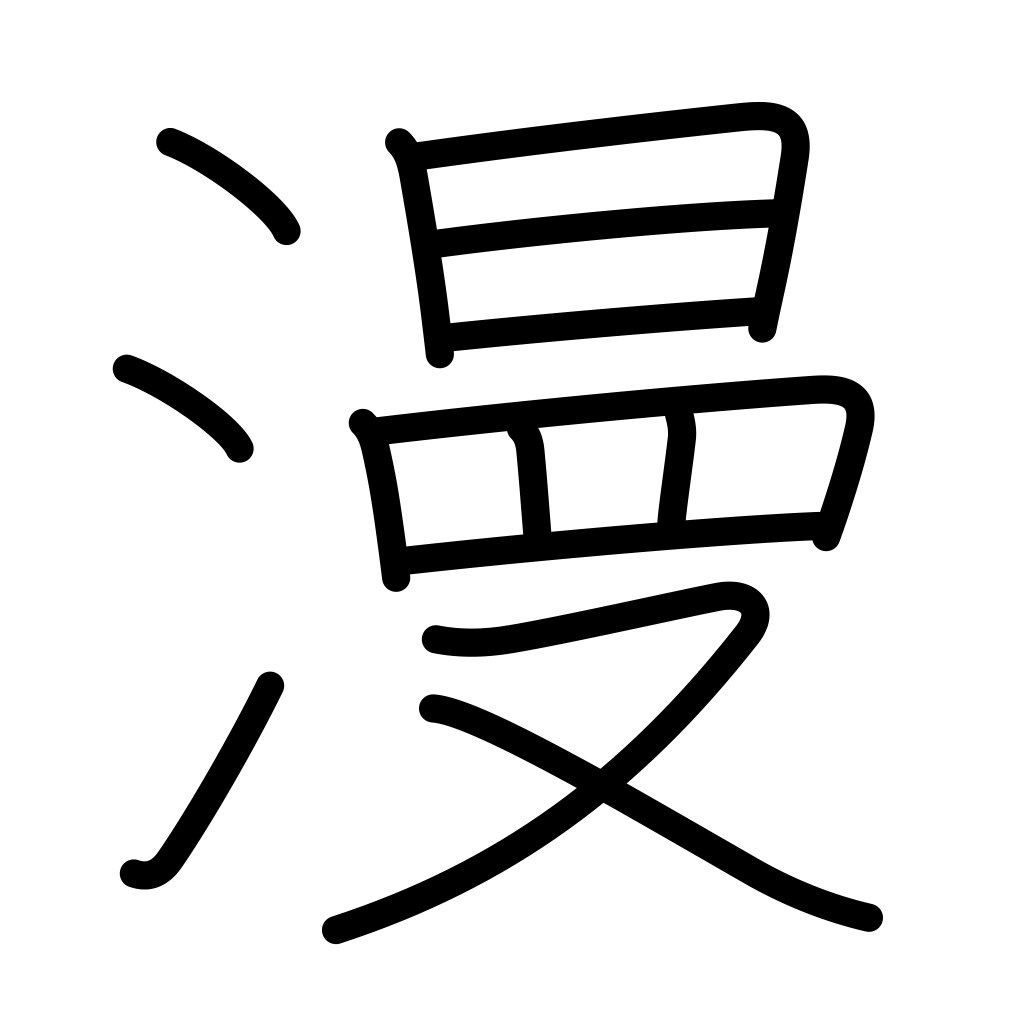
Meaning: cartoon, involuntarily, unrestrained, in spite of oneself, corrupt